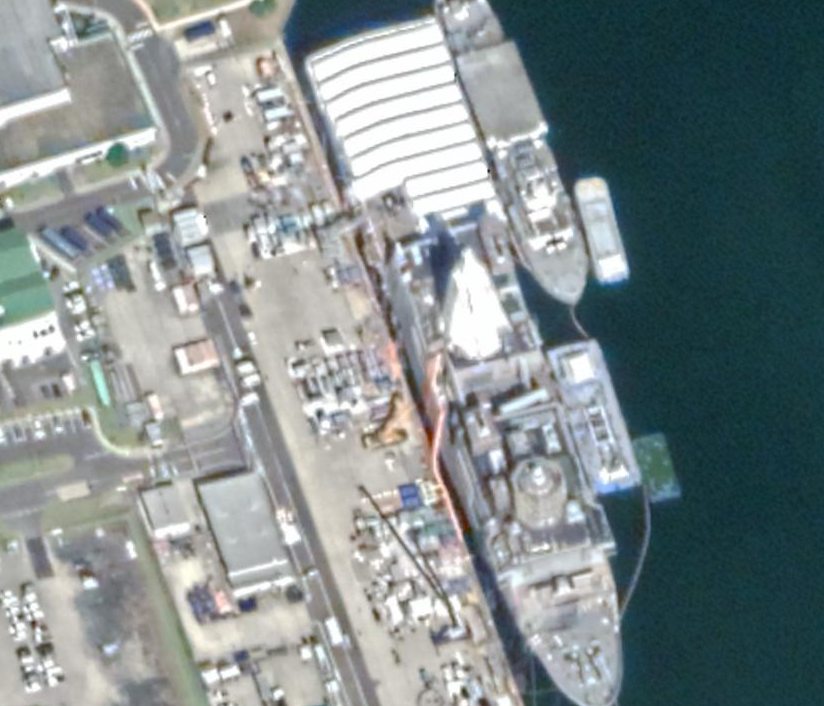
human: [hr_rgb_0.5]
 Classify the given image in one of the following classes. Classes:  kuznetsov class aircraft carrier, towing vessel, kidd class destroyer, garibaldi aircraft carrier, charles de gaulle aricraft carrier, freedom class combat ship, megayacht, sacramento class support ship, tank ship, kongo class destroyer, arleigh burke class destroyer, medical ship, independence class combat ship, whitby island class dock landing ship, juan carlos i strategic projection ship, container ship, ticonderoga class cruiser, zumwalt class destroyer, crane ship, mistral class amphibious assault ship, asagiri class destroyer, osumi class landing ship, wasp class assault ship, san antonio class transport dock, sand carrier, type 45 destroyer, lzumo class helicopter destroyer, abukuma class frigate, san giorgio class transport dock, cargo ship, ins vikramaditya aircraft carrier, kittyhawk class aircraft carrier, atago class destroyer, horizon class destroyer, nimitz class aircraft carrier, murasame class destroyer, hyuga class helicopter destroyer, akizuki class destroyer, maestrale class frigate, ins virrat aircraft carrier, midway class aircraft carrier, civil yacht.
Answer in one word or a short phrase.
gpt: San Antonio class transport dock